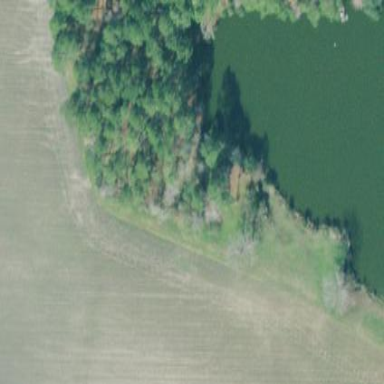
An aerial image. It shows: Reservoir of natural water.